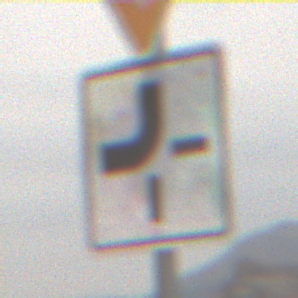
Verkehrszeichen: VerlaufVorfahrtsstrasse2
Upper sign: VorfahrtGewaehren
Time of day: MorningAfternoon
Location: Outdoor (Nature)
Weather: Overcast
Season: NotSpecified
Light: Natural